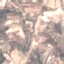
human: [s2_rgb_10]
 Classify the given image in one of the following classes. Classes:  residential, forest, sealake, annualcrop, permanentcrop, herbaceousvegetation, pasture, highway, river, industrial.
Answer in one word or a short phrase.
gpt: PermanentCrop